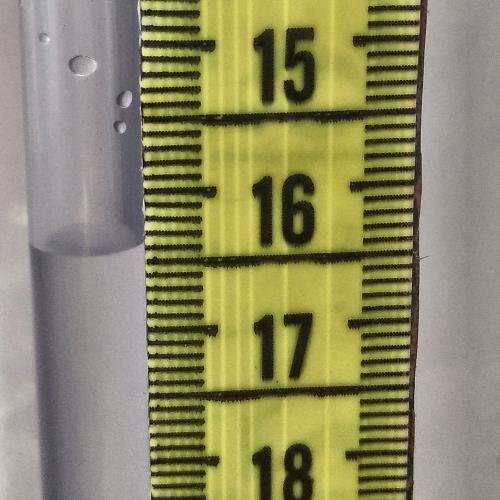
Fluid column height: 16.4 cm